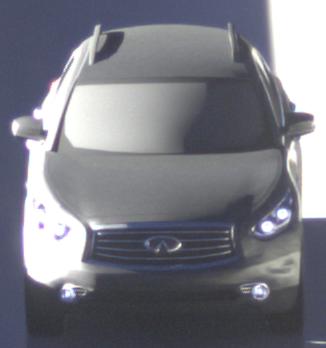
Make: Infiniti
Model: FX 37
Detailed model: FX (S51)
Model produced from: 2012/07
Model produced until: 2013/10
Doors: 5
Color: gray
Road condition: wet road
Daytime: sunrise or sunset
Contrast: high contrast